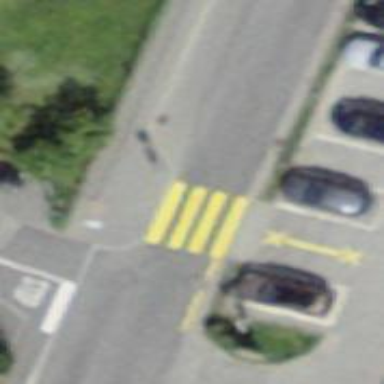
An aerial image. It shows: Marked crossing with chicane for traffic calming.